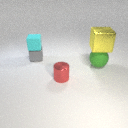
large yellow metal cube above large green rubber sphere